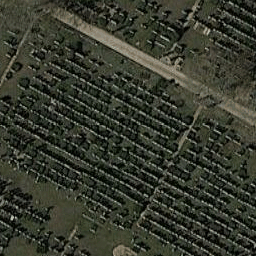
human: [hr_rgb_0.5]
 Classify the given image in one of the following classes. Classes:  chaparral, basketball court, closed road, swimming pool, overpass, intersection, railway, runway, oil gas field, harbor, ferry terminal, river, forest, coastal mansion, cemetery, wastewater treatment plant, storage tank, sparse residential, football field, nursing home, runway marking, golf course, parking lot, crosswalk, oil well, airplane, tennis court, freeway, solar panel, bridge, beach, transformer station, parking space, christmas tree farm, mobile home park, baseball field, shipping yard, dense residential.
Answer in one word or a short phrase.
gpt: cemetery